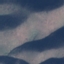
Label: HerbaceousVegetation